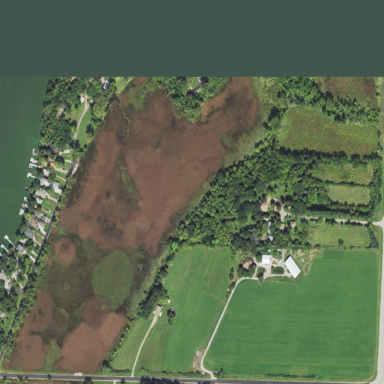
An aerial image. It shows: Marsh wetland.